Field crop: maize
Growth stage: 1
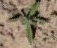
Species: atriplex